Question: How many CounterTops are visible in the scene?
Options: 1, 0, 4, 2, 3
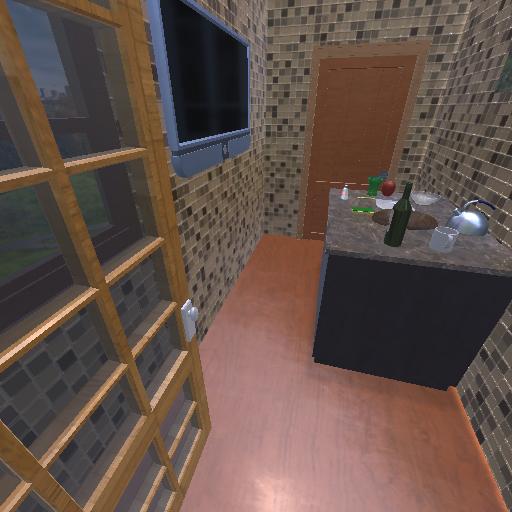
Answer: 1